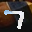
Label: 7